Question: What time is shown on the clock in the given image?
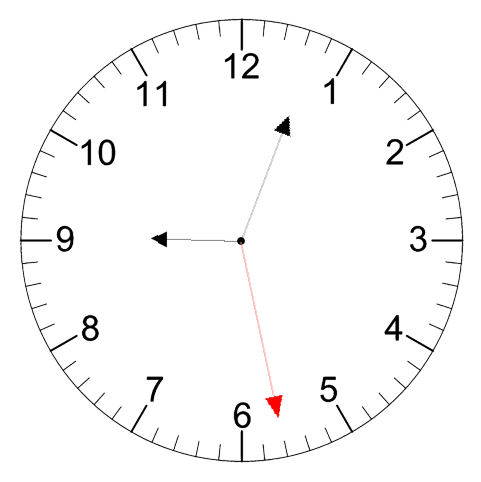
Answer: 09:03:28